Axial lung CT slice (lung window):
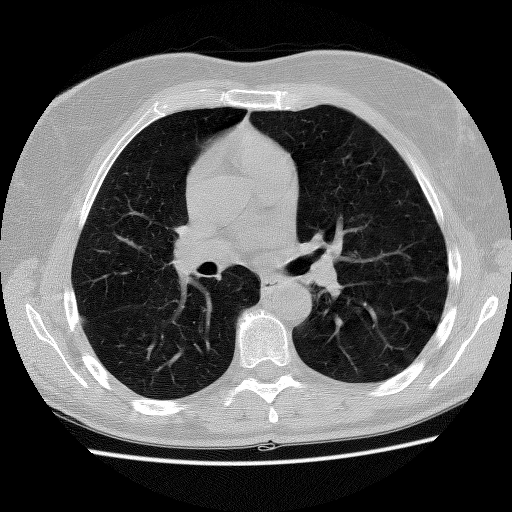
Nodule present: no